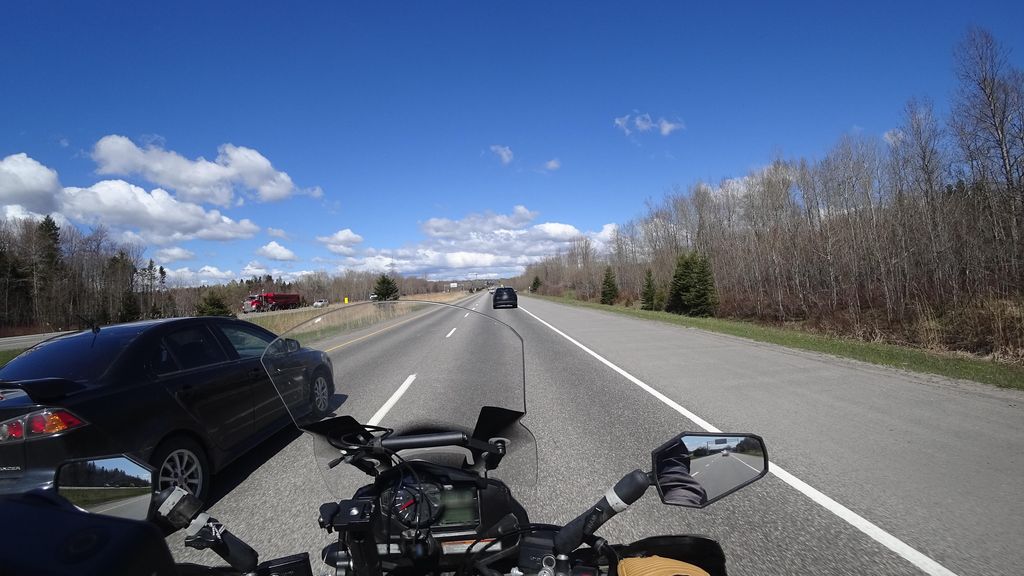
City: quebec_city